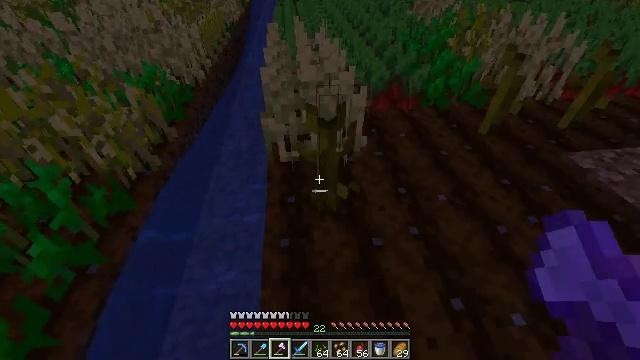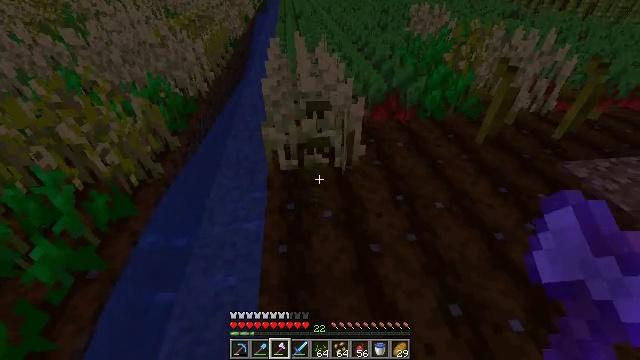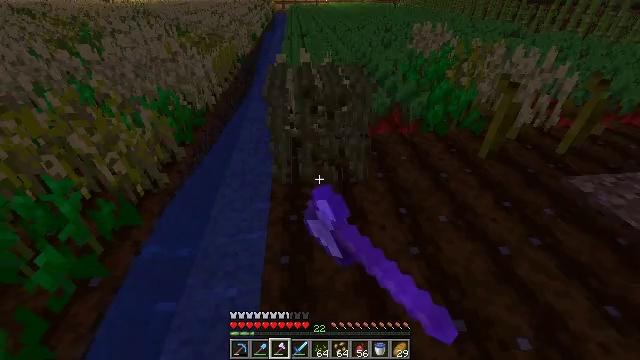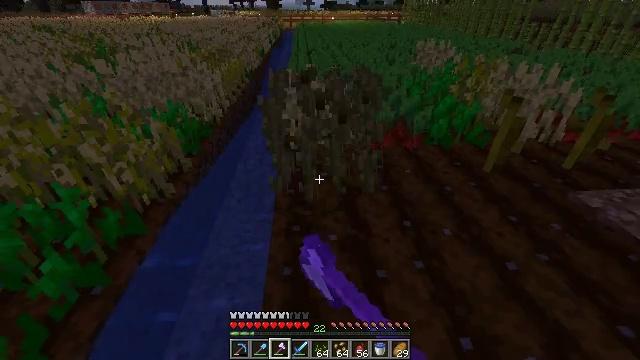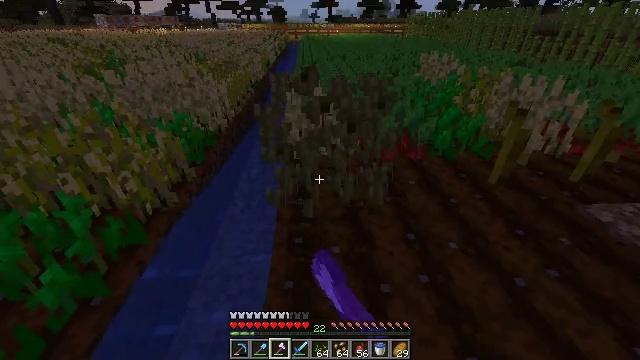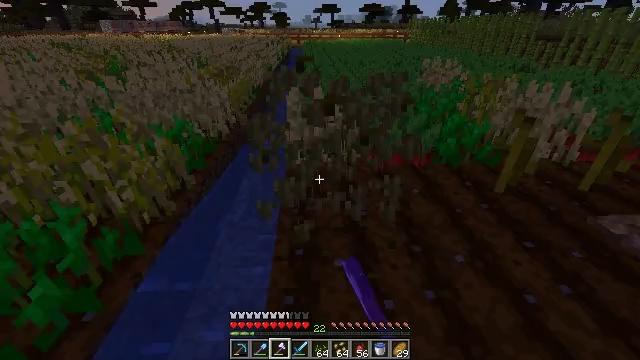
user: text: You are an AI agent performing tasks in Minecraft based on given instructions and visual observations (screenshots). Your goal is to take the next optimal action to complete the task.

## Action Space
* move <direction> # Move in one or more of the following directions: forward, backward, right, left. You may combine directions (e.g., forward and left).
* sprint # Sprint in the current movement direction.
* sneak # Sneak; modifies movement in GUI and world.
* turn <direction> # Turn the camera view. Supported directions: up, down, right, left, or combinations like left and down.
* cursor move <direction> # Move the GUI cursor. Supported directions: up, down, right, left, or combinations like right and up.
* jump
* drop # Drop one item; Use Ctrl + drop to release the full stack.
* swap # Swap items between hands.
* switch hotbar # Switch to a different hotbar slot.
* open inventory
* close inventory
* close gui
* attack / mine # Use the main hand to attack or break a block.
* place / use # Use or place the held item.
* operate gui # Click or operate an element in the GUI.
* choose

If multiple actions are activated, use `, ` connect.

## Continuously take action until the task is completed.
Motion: motion action
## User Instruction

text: Collect the melon stem for seeds.
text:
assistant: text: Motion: turn up, attack / mine
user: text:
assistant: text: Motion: turn left and up, attack / mine
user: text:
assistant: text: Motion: turn left and up, attack / mine
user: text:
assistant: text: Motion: move forward, turn up, attack / mine
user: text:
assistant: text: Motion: move forward, attack / mine
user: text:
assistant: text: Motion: attack / mine